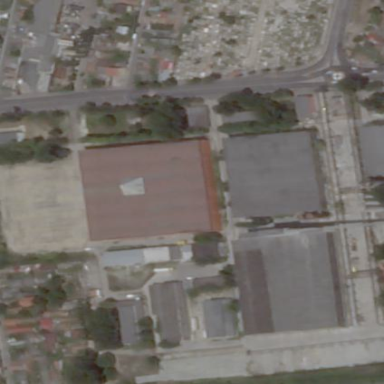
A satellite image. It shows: Building.